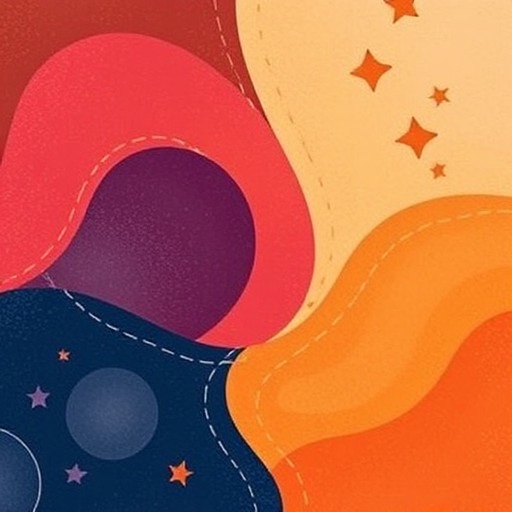
Category: Thank You